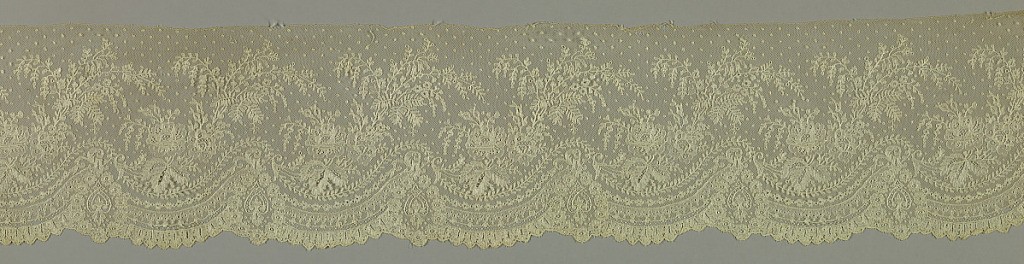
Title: Border
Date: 18th century
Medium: linen, silk Technique: bobbin lace, Mechlin style
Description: Border of fine cream-colored lace, fine hexagonal mesh sewn with dots, but almost entirely covered with elaborate border design of roses, flower sprays, and foliage arranged above curving lines in a variety of little vines and flowers and edged with leaf shapes in a scalloped line. The curving bands of ornament are regularly interrupted by a medallion of flower heads framing heart-shaped decoration. Silk cordonnet outlines motifs.